Field crop: tomato
Growth stage: 1
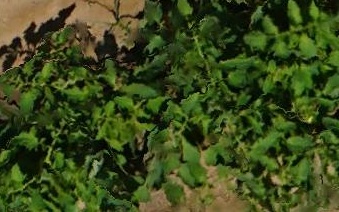
Species: tomato